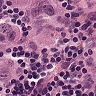
Metastatic tissue present: yes